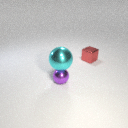
large cyan metal sphere above small purple metal sphere